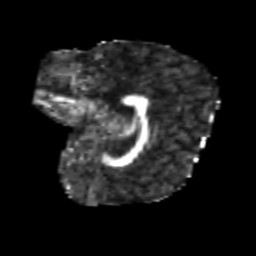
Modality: FA
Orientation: sagittal
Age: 6
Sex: male
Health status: healthy